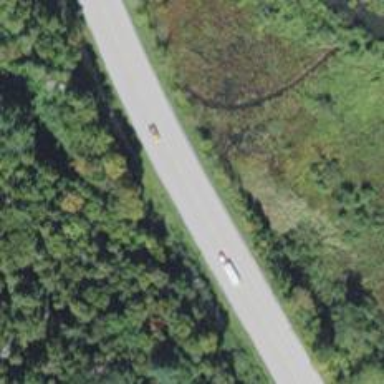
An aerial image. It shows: Asphalt road designated as trunk highway.